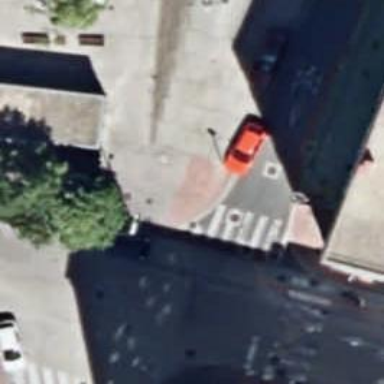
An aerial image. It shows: Zebra crossing on the road.